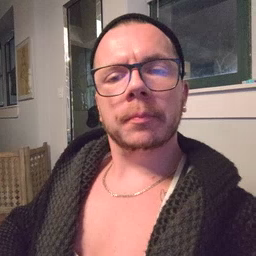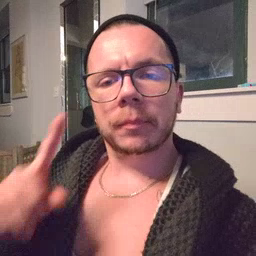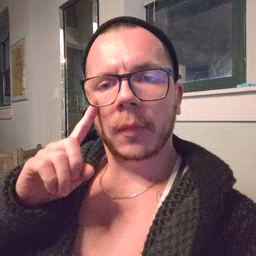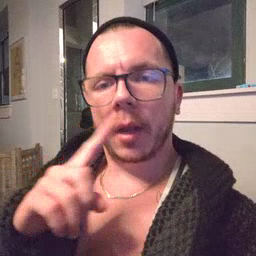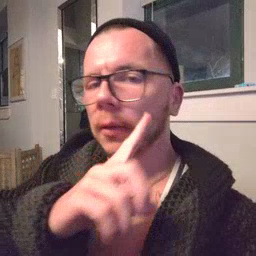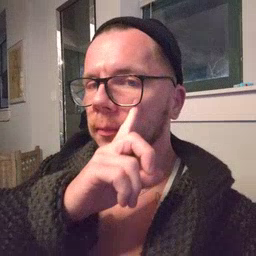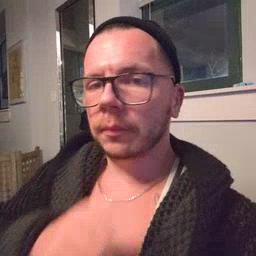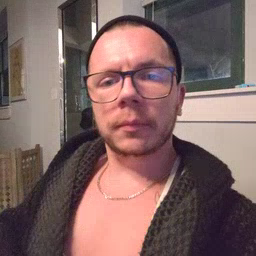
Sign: eye